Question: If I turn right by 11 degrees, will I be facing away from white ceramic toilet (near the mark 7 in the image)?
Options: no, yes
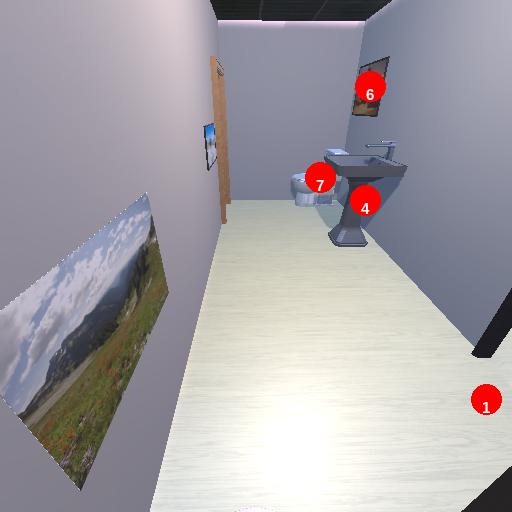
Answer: no